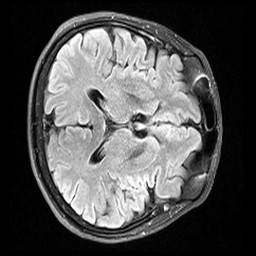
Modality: FLAIR
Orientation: axial
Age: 69
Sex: female
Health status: healthy
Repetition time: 12 s
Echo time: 0.095 s